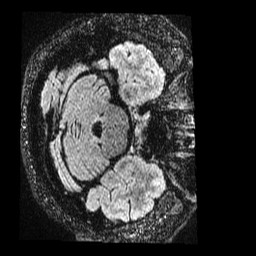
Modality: FLAIR
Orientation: axial
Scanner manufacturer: ge
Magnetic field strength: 1.5 T
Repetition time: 5.7 s
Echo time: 0.1324 s